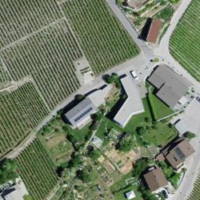
EUNIS habitat code: 40
Species observed at this site:
Lonicera caerulea